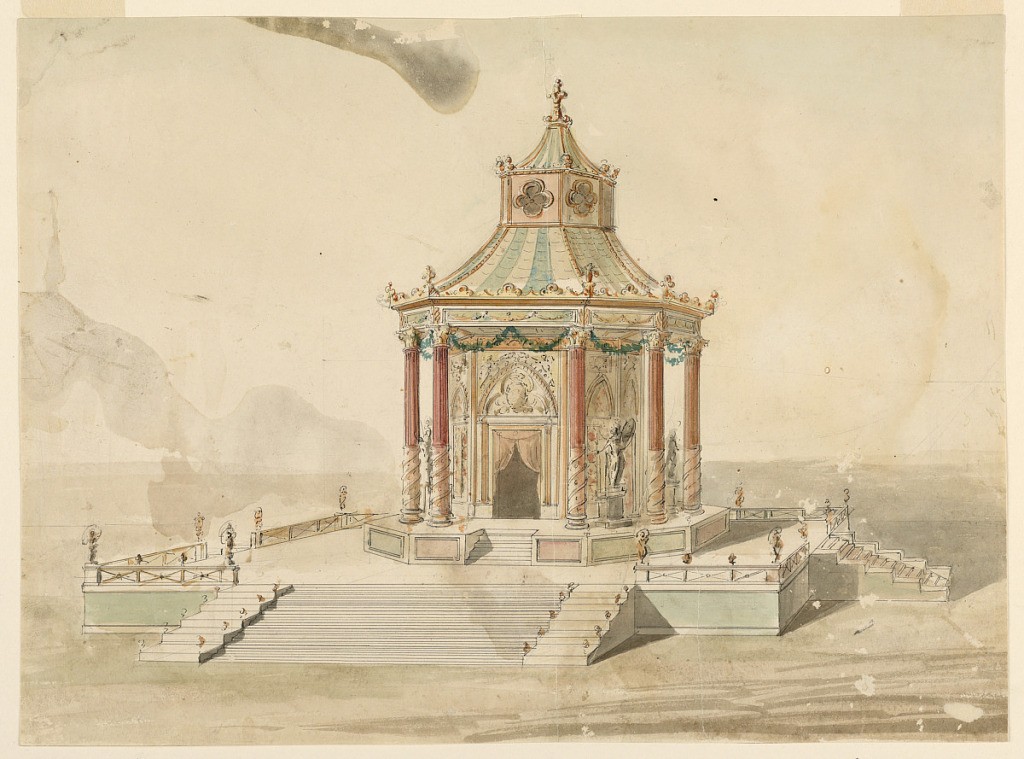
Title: Gazebo
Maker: Unknown, Italian
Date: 1815–40
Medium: Pen and black ink, brush and pink, red, organge and green watercolor, black chalk on paper
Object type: Drawing
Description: Design for a gazebo.  The octagonal pavilion stands on a square platform, to which steps lead on every side.  The pavilion has a dado.  Columns support the entablature; their capitals are connected by festoons.  Statues stand in the intercolumnar spaces.  The walls of the pavilion and the slanting roof show Gothic details.